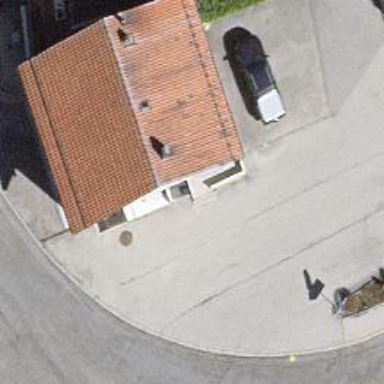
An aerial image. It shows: Bakery.